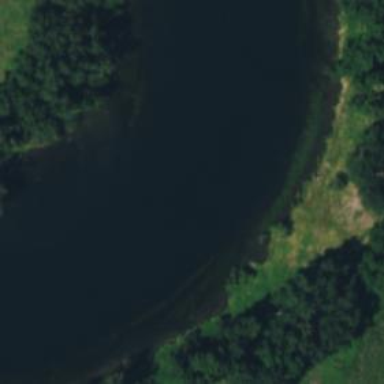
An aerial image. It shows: Beautiful view of river.